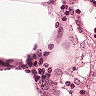
Metastatic tissue present: no